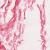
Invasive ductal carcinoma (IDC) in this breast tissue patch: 0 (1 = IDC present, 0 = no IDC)